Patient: sex F, age 54
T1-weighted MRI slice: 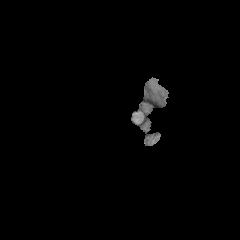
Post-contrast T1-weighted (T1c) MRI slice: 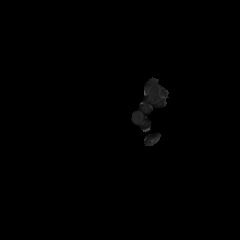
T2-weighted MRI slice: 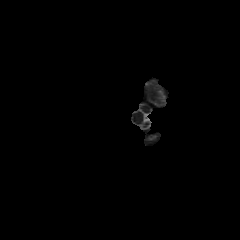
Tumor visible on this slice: no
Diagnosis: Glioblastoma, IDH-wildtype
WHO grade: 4